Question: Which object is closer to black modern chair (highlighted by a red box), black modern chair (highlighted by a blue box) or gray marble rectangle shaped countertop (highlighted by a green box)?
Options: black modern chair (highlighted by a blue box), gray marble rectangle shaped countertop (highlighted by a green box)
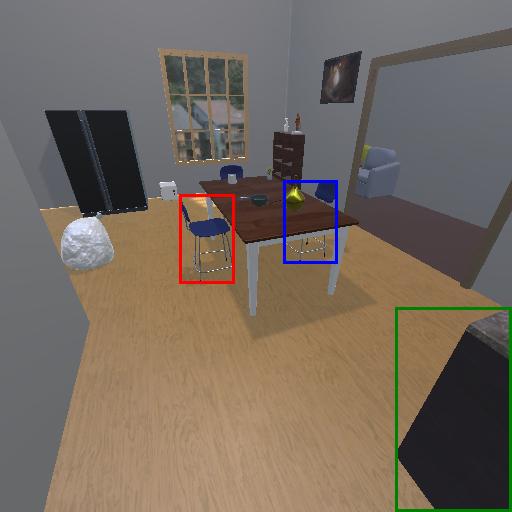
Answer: black modern chair (highlighted by a blue box)